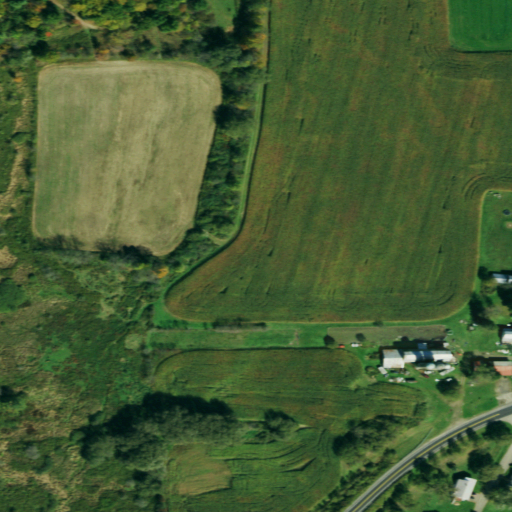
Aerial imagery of valley in New York named Flint Hollow containing pasture, cultivated crops, deciduous forest, open development, medium intensity development, low intensity development, mixed forest, and grassland